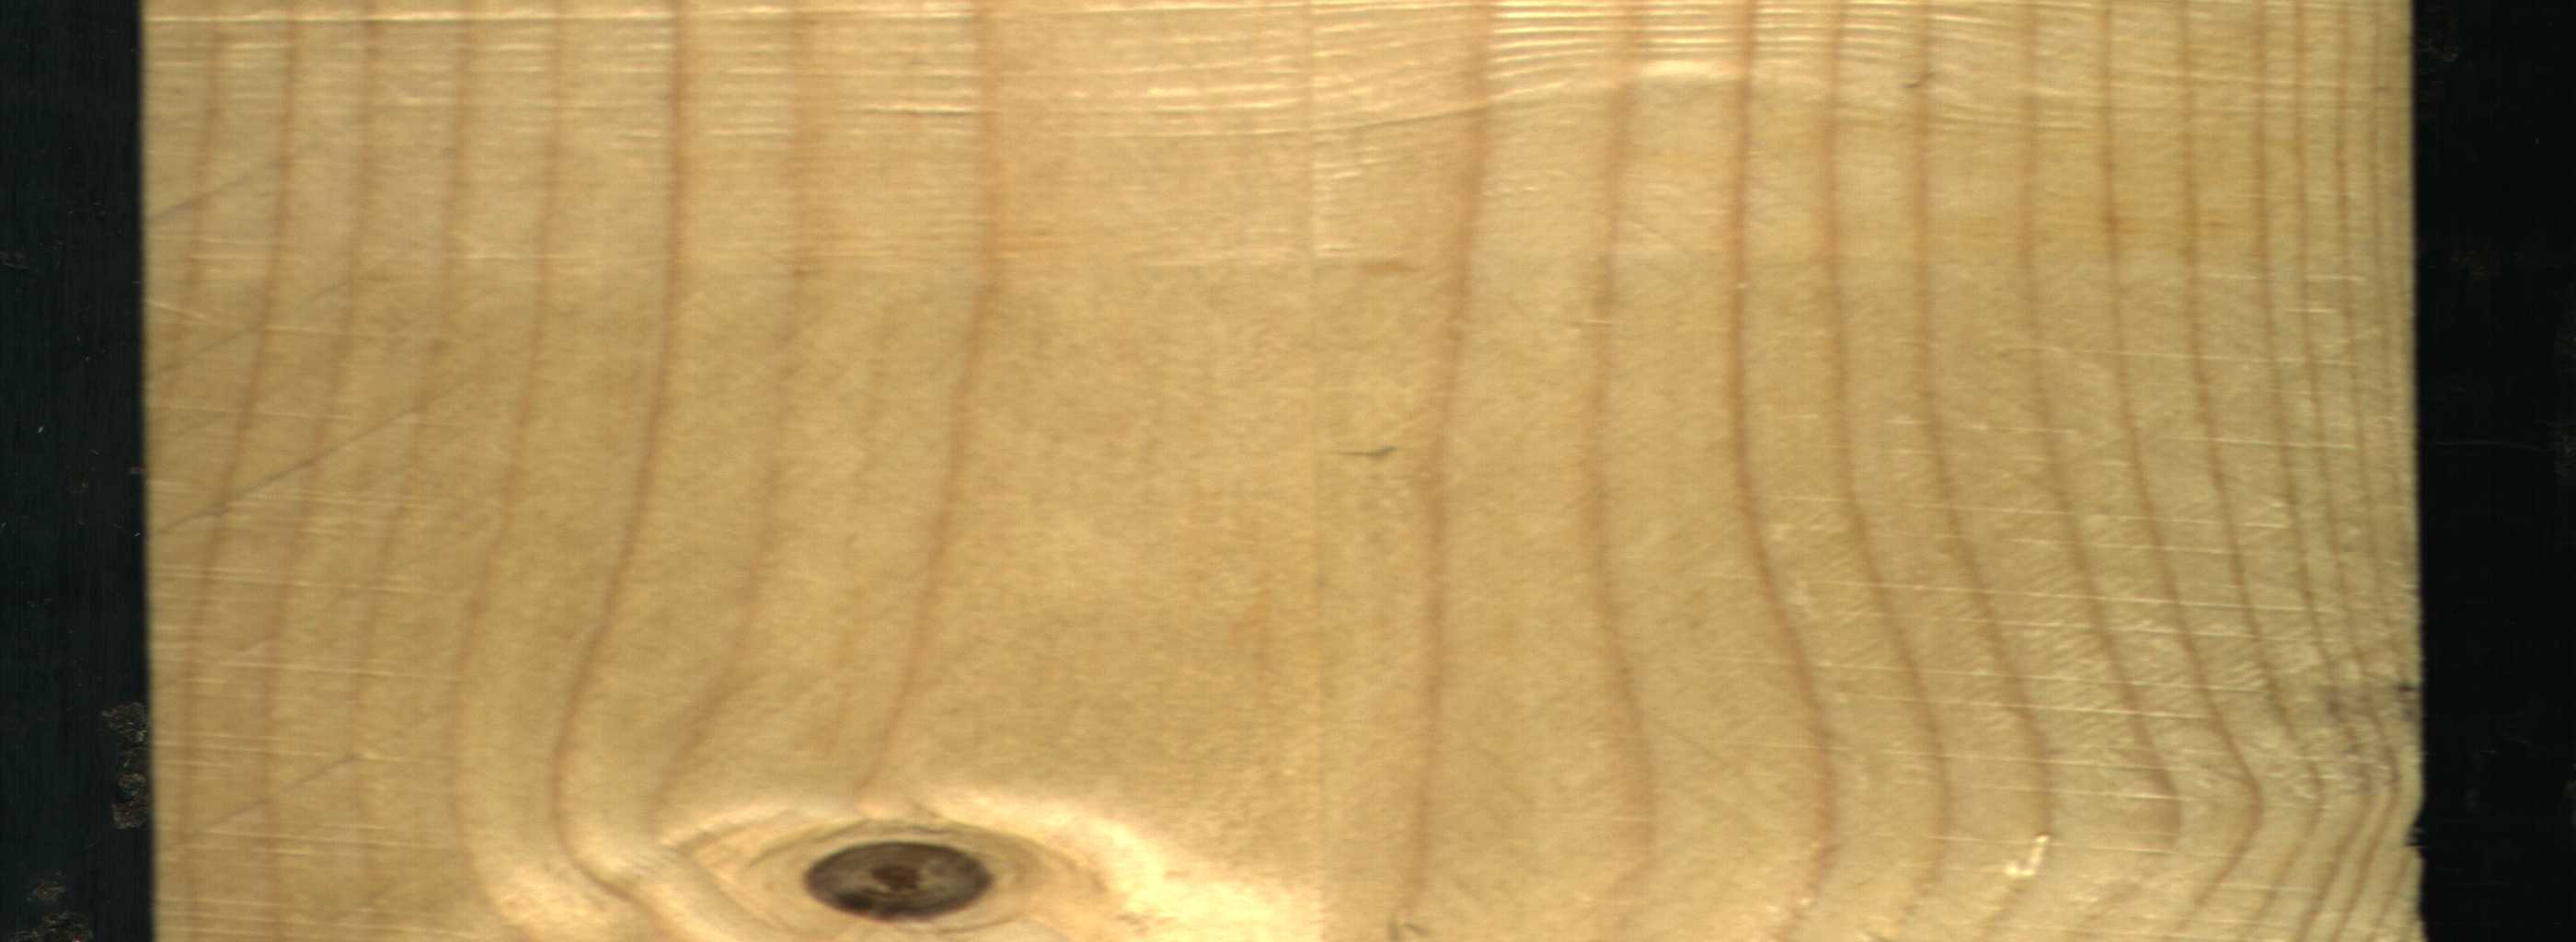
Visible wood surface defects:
Dead_Knot